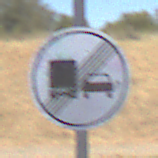
Verkehrszeichen: EndeUeberholverbotKraftfahrzeuge
Umgebung: Outdoor, RoadRail
Tageszeit: Midday
Wetter: Clear
Licht: Natural
Jahreszeit: Summer
Kontrast: HighContrast